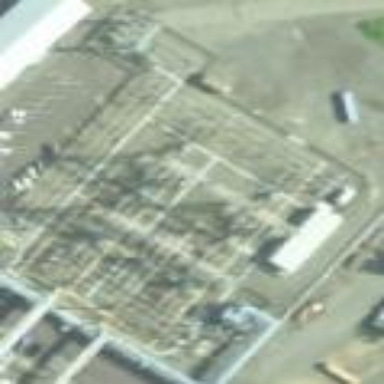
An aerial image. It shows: Substation with power equipment.